Group 1:
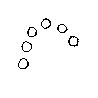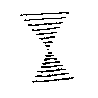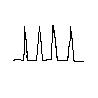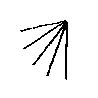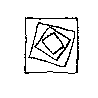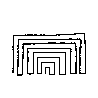
Group 2:
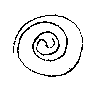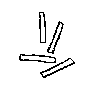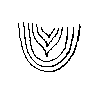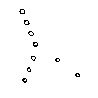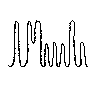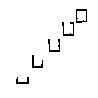
Rule separating the two groups: Similar components that change regularly vs. not so.
Concepts: regular_irregular_change, similar, similar_shape
Author: Douglas R. Hofstadter